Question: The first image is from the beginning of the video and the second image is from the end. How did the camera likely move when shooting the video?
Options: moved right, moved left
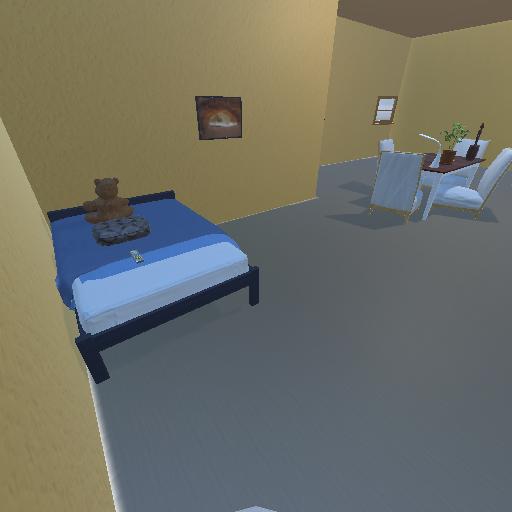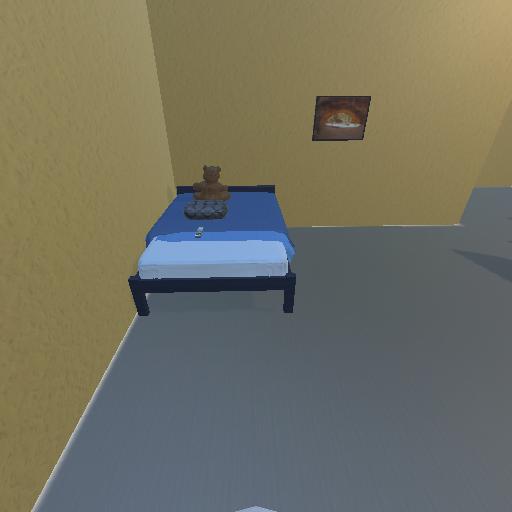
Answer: moved right